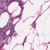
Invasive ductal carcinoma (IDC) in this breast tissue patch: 1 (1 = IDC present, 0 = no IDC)